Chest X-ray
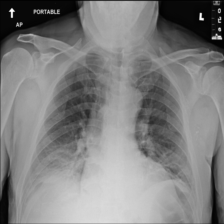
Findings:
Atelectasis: negative
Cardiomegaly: negative
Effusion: positive
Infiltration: negative
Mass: negative
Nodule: negative
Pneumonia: positive
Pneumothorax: negative
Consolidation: negative
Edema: positive
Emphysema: negative
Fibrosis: negative
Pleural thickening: negative
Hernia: negative